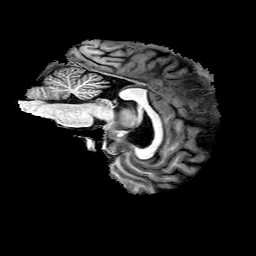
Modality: T1w
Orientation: sagittal
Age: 28
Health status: healthy
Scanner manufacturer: philips
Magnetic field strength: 3 T
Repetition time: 0.007833 s
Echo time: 0.003598 s